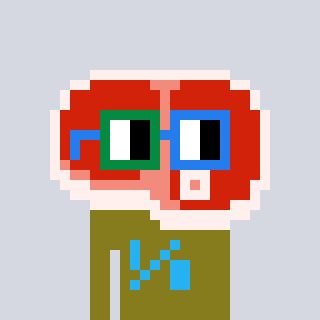
a pixel art character with square green and blue glasses, a steak-shaped head and a gunk-colored body on a cool background